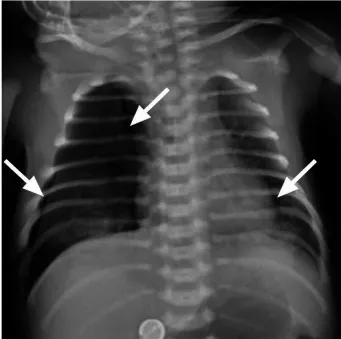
The chest x-ray presentation of the patient. Pneumothorax deteriorated, and ,the right lung was remarkably compressed as marked with white arrows on day 3 after admission.
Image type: radiology (x_ray)